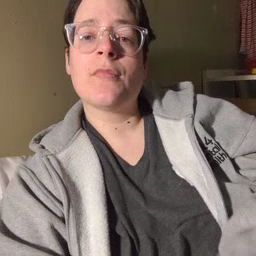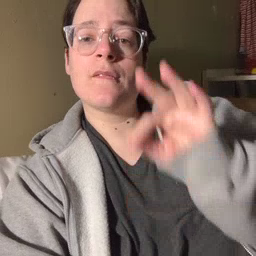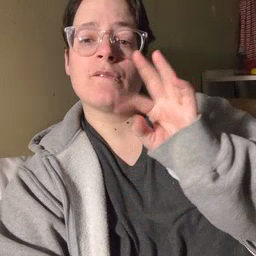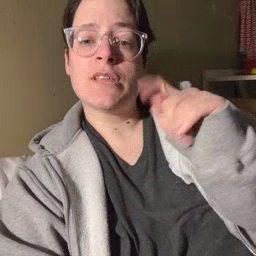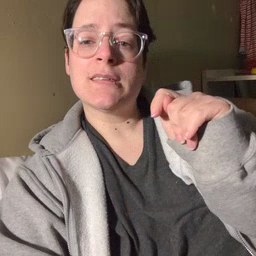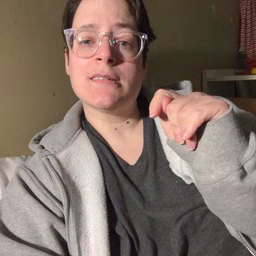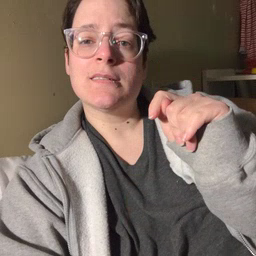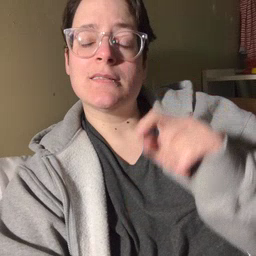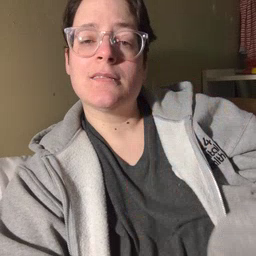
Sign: feet